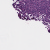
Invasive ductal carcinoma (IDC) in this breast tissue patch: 1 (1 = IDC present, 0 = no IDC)